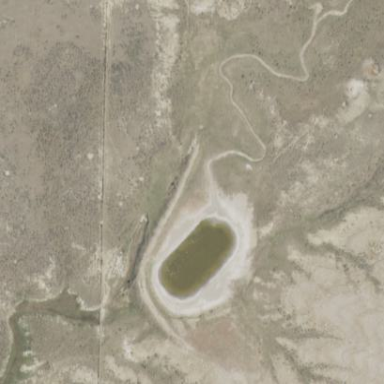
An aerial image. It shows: Reservoir.